Question: I'm trying to make a simple grid with responsive images in it. My images are movie covers and some are a few pixels less taller than others which seems to destroy my grid right now.
You can see the problem on the fiddle here: <URL>

Here's a short sample (please see the fiddle to really the bug):
'''
<div class="row">
<h2>Hello world</h2>
<div class="col-xs-4 col-sm-4 col-md-2 col-lg-2">
<a href="#">
<img src="..." class="img-full" />
</a>
</div>
<div class="col-xs-4 col-sm-4 col-md-2 col-lg-2">
<a href="#">
<img src="..." class="img-full" />
</a>
</div>
...
</div>
'''
The only possible way I found to fix this is to set a fixed height but then again it breaks the responsiveness of the element.
Any ideas?
I'm aware that I should add a container, etc but that doesn't help to fix the issue and I wanted to keep the sample code minimal.
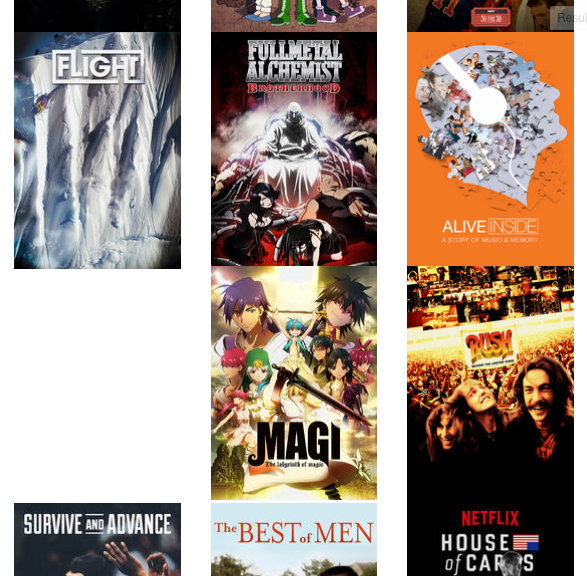
Answer: So the way the technique works in my answers provided in the comments is that you use the nth-child to give the .clear class some css to provide the clearfix. The thing about nth-child is that it literally counts every child, so in your original fiddle you had an h2 element as the first child element in the row. Following the rest of the css rules, the media queries were not being applied because the .clear class was never found at the specified nth-child position.
Here's the fix:
'''
@import url('https://maxcdn.bootstrapcdn.com/bootstrap/3.3.4/css/bootstrap.min.css');
.img-full {
width: 100%;
}
@media (max-width: 991px) {
.portfolio>.clear:nth-child(6n):before {
content: '';
display: table;
clear: both;
}
}
@media (min-width: 992px) {
.portfolio>.clear:nth-child(12n):before {
content: '';
display: table;
clear: both;
}
}
'''
'''
<div class="container">
<h2>Hello World!</h2>
<div class="row portfolio">
<div class="col-xs-4 col-md-2">
<a href="#">
<img src="https://s3.amazonaws.com/unogenie/raw/images/netflix/deathnote.jpg" class="img-full" />
</a>
</div>
<div class="clear"></div>
<div class="col-xs-4 col-md-2">
<a href="#">
<img src="https://s3.amazonaws.com/unogenie/raw/images/netflix/hunterxhunter2011.jpg" class="img-full" />
</a>
</div>
<div class="clear"></div>
<div class="col-xs-4 col-md-2">
<a href="#">
<img src="https://s3.amazonaws.com/unogenie/raw/images/netflix/30for30badboys.jpg" class="img-full" />
</a>
</div>
<div class="clear"></div>
<div class="col-xs-4 col-md-2">
<a href="#">
<img src="https://s3.amazonaws.com/unogenie/raw/images/netflix/theartofflight.jpg" class="img-full" />
</a>
</div>
<div class="clear"></div>
<div class="col-xs-4 col-md-2">
<a href="#">
<img src="https://s3.amazonaws.com/unogenie/raw/images/netflix/fullmetalalchemistbrotherhood.jpg" class="img-full" />
</a>
</div>
<div class="clear"></div>
<div class="col-xs-4 col-md-2">
<a href="#">
<img src="https://s3.amazonaws.com/unogenie/raw/images/netflix/aliveinsideastoryofmusicmemory.jpg" class="img-full" />
</a>
</div>
<div class="clear"></div>
<div class="col-xs-4 col-md-2">
<a href="#">
<img src="https://s3.amazonaws.com/unogenie/raw/images/netflix/magithelabyrinthofmagic.jpg" class="img-full" />
</a>
</div>
<div class="clear"></div>
<div class="col-xs-4 col-md-2">
<a href="#">
<img src="https://s3.amazonaws.com/unogenie/raw/images/netflix/rushbeyondthelightedstage.jpg" class="img-full" />
</a>
</div>
<div class="clear"></div>
<div class="col-xs-4 col-md-2">
<a href="#">
<img src="https://s3.amazonaws.com/unogenie/raw/images/netflix/30for30surviveandadvance.jpg" class="img-full" />
</a>
</div>
<div class="clear"></div>
<div class="col-xs-4 col-md-2">
<a href="#">
<img src="https://s3.amazonaws.com/unogenie/raw/images/netflix/thebestofmen.jpg" class="img-full" />
</a>
</div>
<div class="clear"></div>
<div class="col-xs-4 col-md-2">
<a href="#">
<img src="https://s3.amazonaws.com/unogenie/raw/images/netflix/houseofcards.jpg" class="img-full" />
</a>
</div>
<div class="clear"></div>
<div class="col-xs-4 col-md-2">
<a href="#">
<img src="https://s3.amazonaws.com/unogenie/raw/images/netflix/youngjustice.jpg" class="img-full" />
</a>
</div>
<div class="clear"></div>
<div class="col-xs-4 col-md-2">
<a href="#">
<img src="https://s3.amazonaws.com/unogenie/raw/images/netflix/marvelsagentsofshield.jpg" class="img-full" />
</a>
</div>
<div class="clear"></div>
<div class="col-xs-4 col-md-2">
<a href="#">
<img src="https://s3.amazonaws.com/unogenie/raw/images/netflix/broadchurch.jpg" class="img-full" />
</a>
</div>
<div class="clear"></div>
<div class="col-xs-4 col-md-2">
<a href="#">
<img src="https://s3.amazonaws.com/unogenie/raw/images/netflix/historyoftheeagles.jpg" class="img-full" />
</a>
</div>
<div class="clear"></div>
<div class="col-xs-4 col-md-2">
<a href="#">
<img src="https://s3.amazonaws.com/unogenie/raw/images/netflix/aliveinsideastoryofmusicmemory.jpg" class="img-full" />
</a>
</div>
<div class="clear"></div>
<div class="col-xs-4 col-md-2">
<a href="#">
<img src="https://s3.amazonaws.com/unogenie/raw/images/netflix/youngjustice.jpg" class="img-full" />
</a>
</div>
<div class="clear"></div>
<div class="col-xs-4 col-md-2">
<a href="#">
<img src="https://s3.amazonaws.com/unogenie/raw/images/netflix/hunterxhunter2011.jpg" class="img-full" />
</a>
</div>
<div class="clear"></div>
<div class="col-xs-4 col-md-2">
<a href="#">
<img src="https://s3.amazonaws.com/unogenie/raw/images/netflix/theartofflight.jpg" class="img-full" />
</a>
</div>
<div class="clear"></div>
<div class="col-xs-4 col-md-2">
<a href="#">
<img src="https://s3.amazonaws.com/unogenie/raw/images/netflix/deathnote.jpg" class="img-full" />
</a>
</div>
<div class="clear"></div>
</div>
</div>
'''
Also, just to clean things up a bit I removed the unneeded classes of sm and lg. Bootstrap grid is applied the next grid class. For example, if you apply col-xs-4 and col-lg-6, you'd get 3 columns of content for every breakpoint up to the lg breakpoint (1200px), when you'd get 2 columns of content.
Just to reiterate, the nth-child in the css above counts every direct child of the element with the portfolio class applied, so each image group and each clear div is counted. Since you've got col-xs-4 applied to your image groups, the result is 3 images per 'row'. Therefore, you want the clear at the 6th child element for all breakpoints up to the md breakpoint. The col-md-2 class results in 6 images per 'row', so at that breakpoint and above, you need to clear at the 12th child of the portfolio. Make sense?
The result is that you only need two media queries: one for max-width of 991px (or the maximum width of the sm breakpoint) and one for the min-width of 992px (or the minimum width of the md breakpoint).